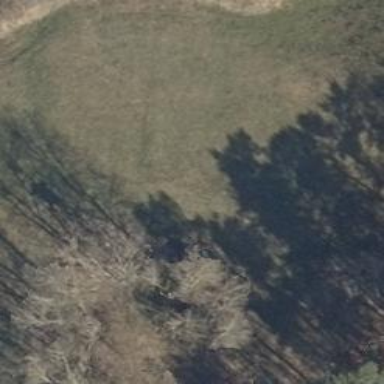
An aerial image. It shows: Shelter that serves as hunting stand.